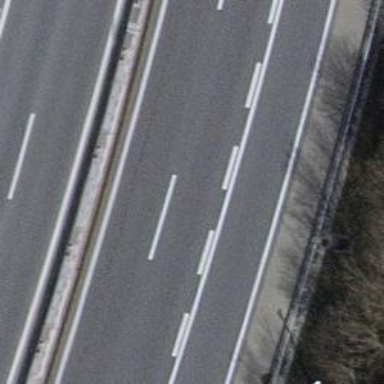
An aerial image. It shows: View of motorway.